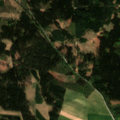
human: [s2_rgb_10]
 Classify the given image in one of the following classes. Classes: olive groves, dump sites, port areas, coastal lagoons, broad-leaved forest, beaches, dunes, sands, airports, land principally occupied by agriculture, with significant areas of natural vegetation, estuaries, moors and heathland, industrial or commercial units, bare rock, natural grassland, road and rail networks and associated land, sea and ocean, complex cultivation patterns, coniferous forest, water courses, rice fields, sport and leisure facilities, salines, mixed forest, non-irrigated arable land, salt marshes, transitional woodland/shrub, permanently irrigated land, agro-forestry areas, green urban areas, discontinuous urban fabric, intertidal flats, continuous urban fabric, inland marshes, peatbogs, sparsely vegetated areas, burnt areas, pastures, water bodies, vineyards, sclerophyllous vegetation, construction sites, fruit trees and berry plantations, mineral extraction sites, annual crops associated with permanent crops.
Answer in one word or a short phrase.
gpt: non-irrigated arable land, land principally occupied by agriculture, with significant areas of natural vegetation, coniferous forest, mixed forest